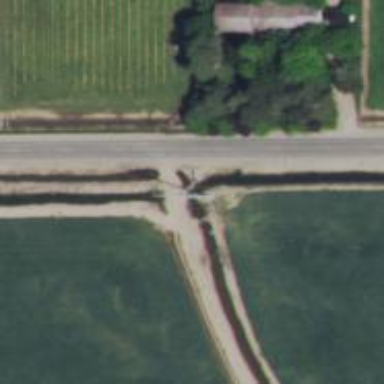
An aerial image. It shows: Culvert tunnel under canal.